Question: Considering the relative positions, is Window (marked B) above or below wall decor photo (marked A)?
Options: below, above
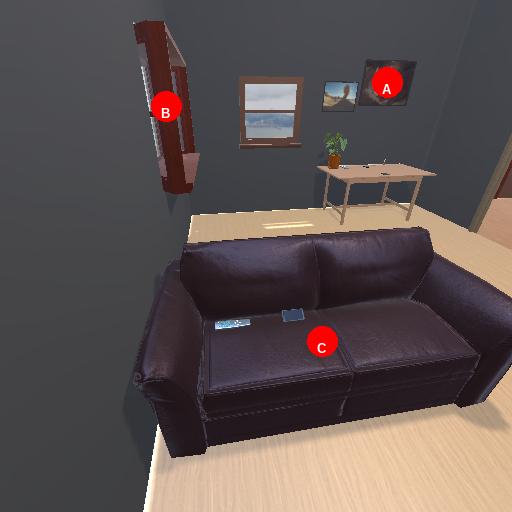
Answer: below